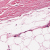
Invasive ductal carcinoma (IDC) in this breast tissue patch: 0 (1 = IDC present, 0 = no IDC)